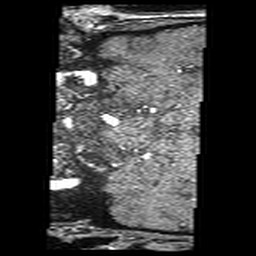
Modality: angio
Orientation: coronal
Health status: ill
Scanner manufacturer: siemens
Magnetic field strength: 3 T
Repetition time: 0.022 s
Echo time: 0.00401 s